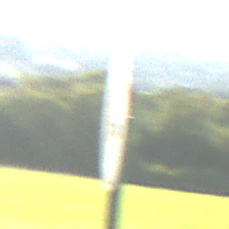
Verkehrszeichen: EndeUeberholverbotKraftfahrzeuge
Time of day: MorningAfternoon
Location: Outdoor (Nature)
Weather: PartlyCloudy
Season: NotSpecified
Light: Natural